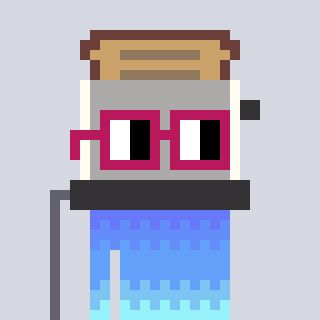
a pixel art character with square dark red glasses, a toaster-shaped head and a darkpink-colored body on a cool background